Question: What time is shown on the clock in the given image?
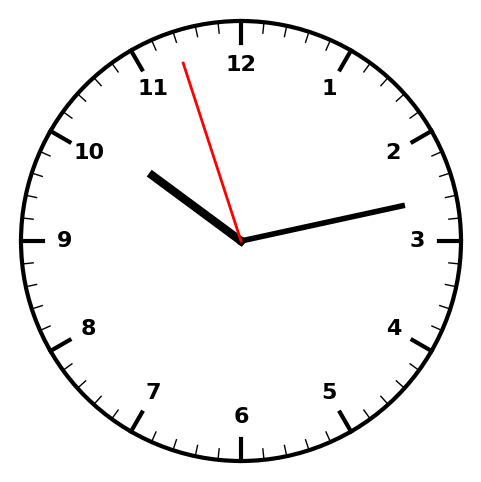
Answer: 10:12:57